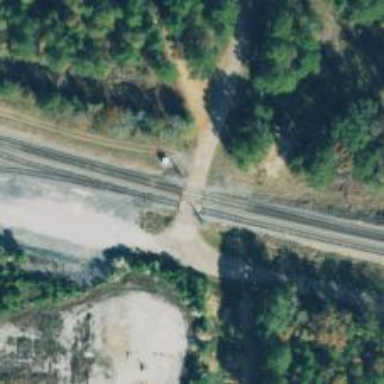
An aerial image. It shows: Railway level crossing.